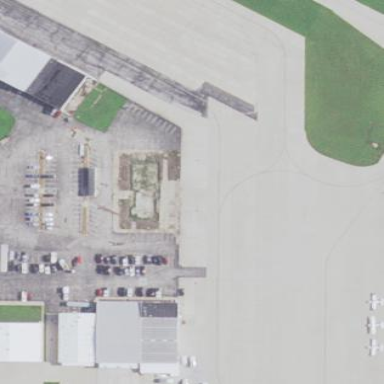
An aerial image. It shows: Apron at the airport.